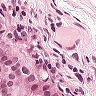
Metastatic tissue present: yes